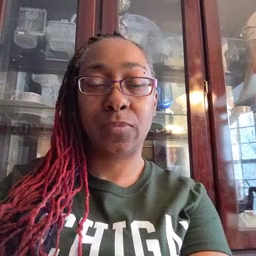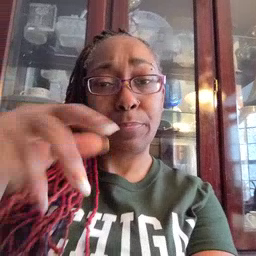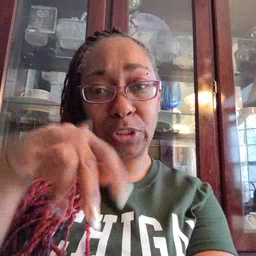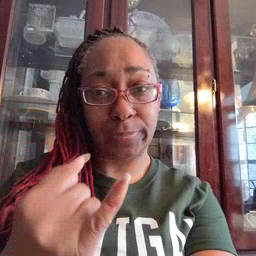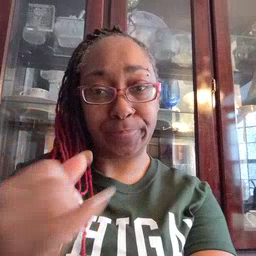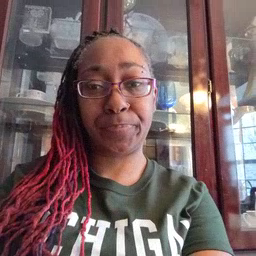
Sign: pajamas